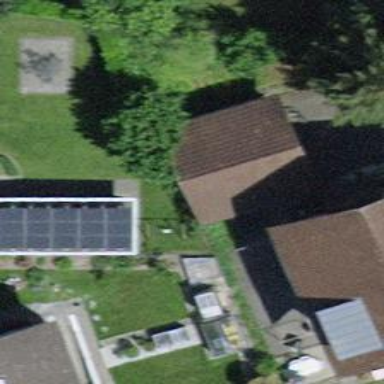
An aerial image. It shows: Garage.